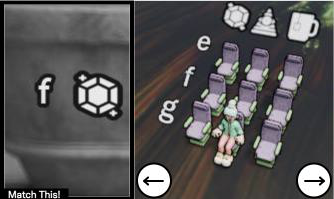
Task: seats
Answer: no